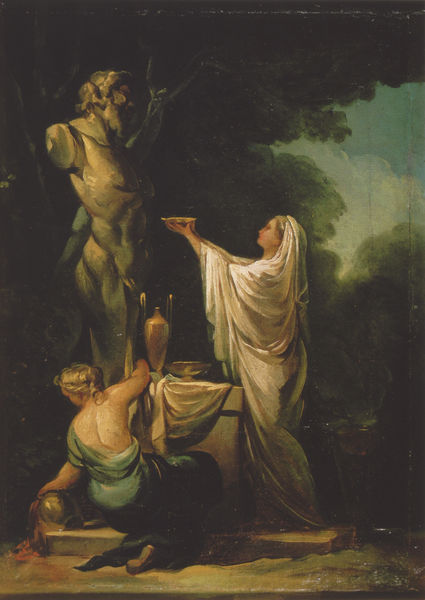
Titel: The Sacrifice to Priapus
Künstler: Francisco José Goya Lucientes
Standort: Barcelona
Institution: Privatsammlung
Schlagwörter: akt, baum, blau, blätter, dunkel, felsen, gemälde, gott, gruppe, himmel, mann, nackt, schatten, umhang, wasser, weiß, wolken, bäume, frauen, grün, landschaft, sitzen, äste, braun, frankreich, frau, geste, getränk, haar, hell, kleid, licht, rücken, schwarz, tisch, schleier, tuch, wolke, bart, blond, arm, arme, dienerin, falten, historie, schale, schüssel, sockel, stein, teller, bild, öl, ast, erde, natur, zweige, boden, figur, gewand, gold, haare, tücher, gewänder, klassizismus, locken, schulter, wald, brunnen, amphore, kanne, krug, skulptur, statue, vase, farbig, sommer, zwei, fels, treppe, essen, wein, weiber, zwei frauen, kopftuch, muskeln, büste, metall, stufe, halbnackt, plastik, podest, waschen, außen, gefäß, blut, antike, draußen, lichtung, rückenfigur, torso, blondine, geben, schälchen, knien, leinwand, herrscher, geschenk, reichen, allegorie, altar, karaffe, krüge, anbieten, antik, griechen, götter, zeus, bacchus, satyr, toga, griechisch, pan, knieend, kniend, hain, frühstück, tempel, opfer, opferung, gottheit, verehrung, anbetung, gabe, tunika, sexy, urne, brunne, umgefallen, dionysos, brauch, kult, priesterin, ausgiessen, opferaltar, kane, archaisch, darbringung, armlos, heidnisch, darbietung, opfergabe, opfern, götze, ausschütten, darreichung, armstupf, frfau, naturgott, mysterien, nanne, gabe#, torse, mysterienkult, pristerin